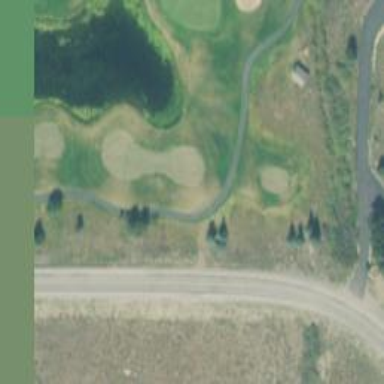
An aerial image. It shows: Path designated for golf carts.